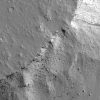
Atmospheric dust classification: not_dusty